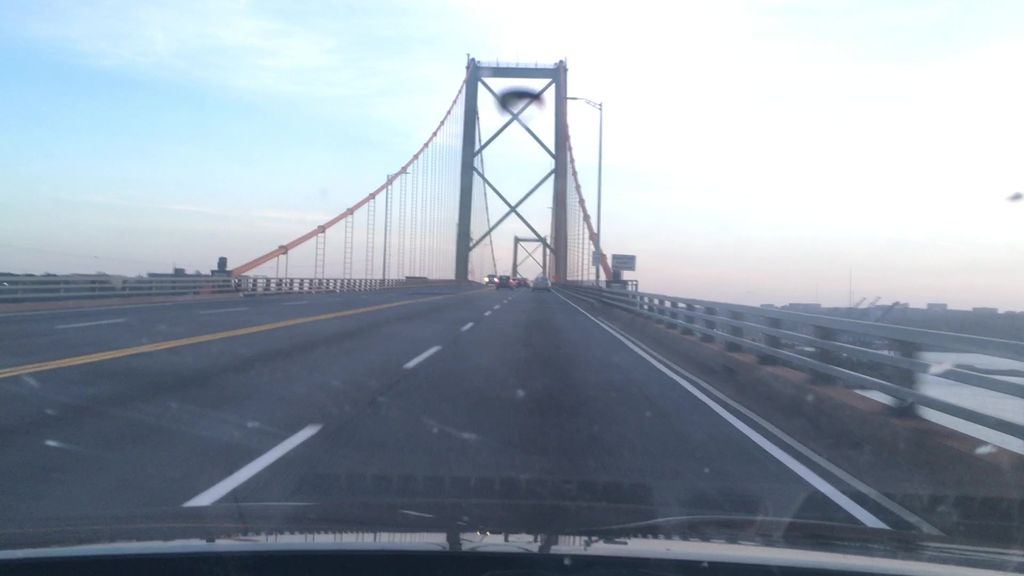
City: halifax